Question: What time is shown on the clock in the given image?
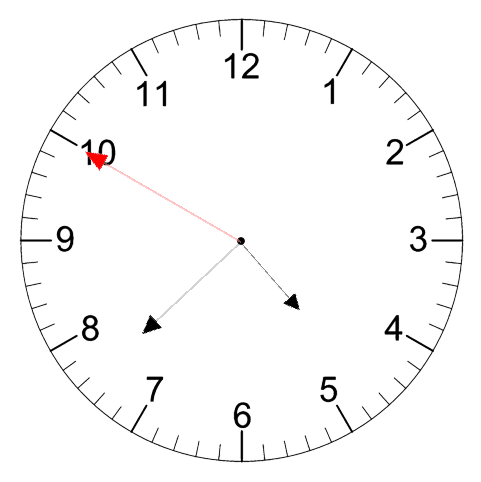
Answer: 04:37:50